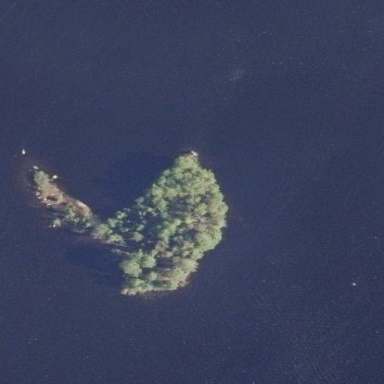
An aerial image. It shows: Islet.